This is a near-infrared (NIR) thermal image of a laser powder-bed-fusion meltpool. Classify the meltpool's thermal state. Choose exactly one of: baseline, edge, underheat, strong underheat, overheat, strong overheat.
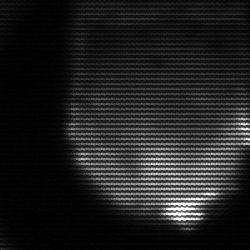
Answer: edge